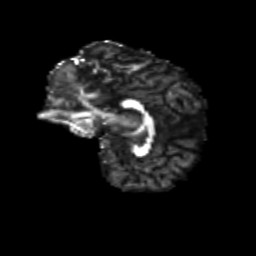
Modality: FA
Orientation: sagittal
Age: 20
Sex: female
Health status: healthy
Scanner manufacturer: siemens
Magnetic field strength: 3 T
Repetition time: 8.6 s
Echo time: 0.095 s